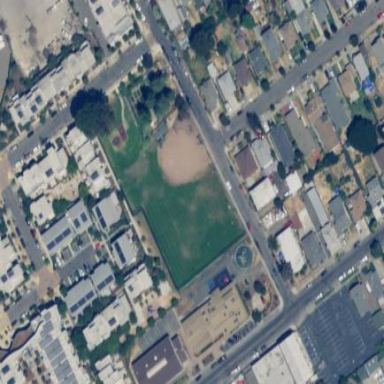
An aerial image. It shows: Baseball pitch for leisure land.